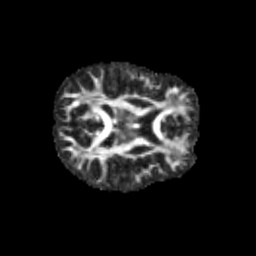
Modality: FA
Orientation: axial
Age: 13
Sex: female
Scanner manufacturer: siemens
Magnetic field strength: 3 T
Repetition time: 3.8 s
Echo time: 0.07 s